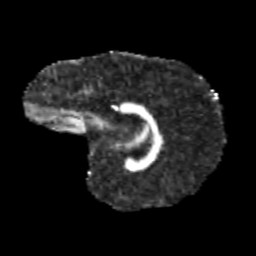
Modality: FA
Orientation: sagittal
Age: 10
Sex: female
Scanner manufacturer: siemens
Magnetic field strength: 3 T
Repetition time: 3.8 s
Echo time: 0.07 s